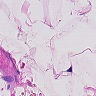
Metastatic tissue present: no